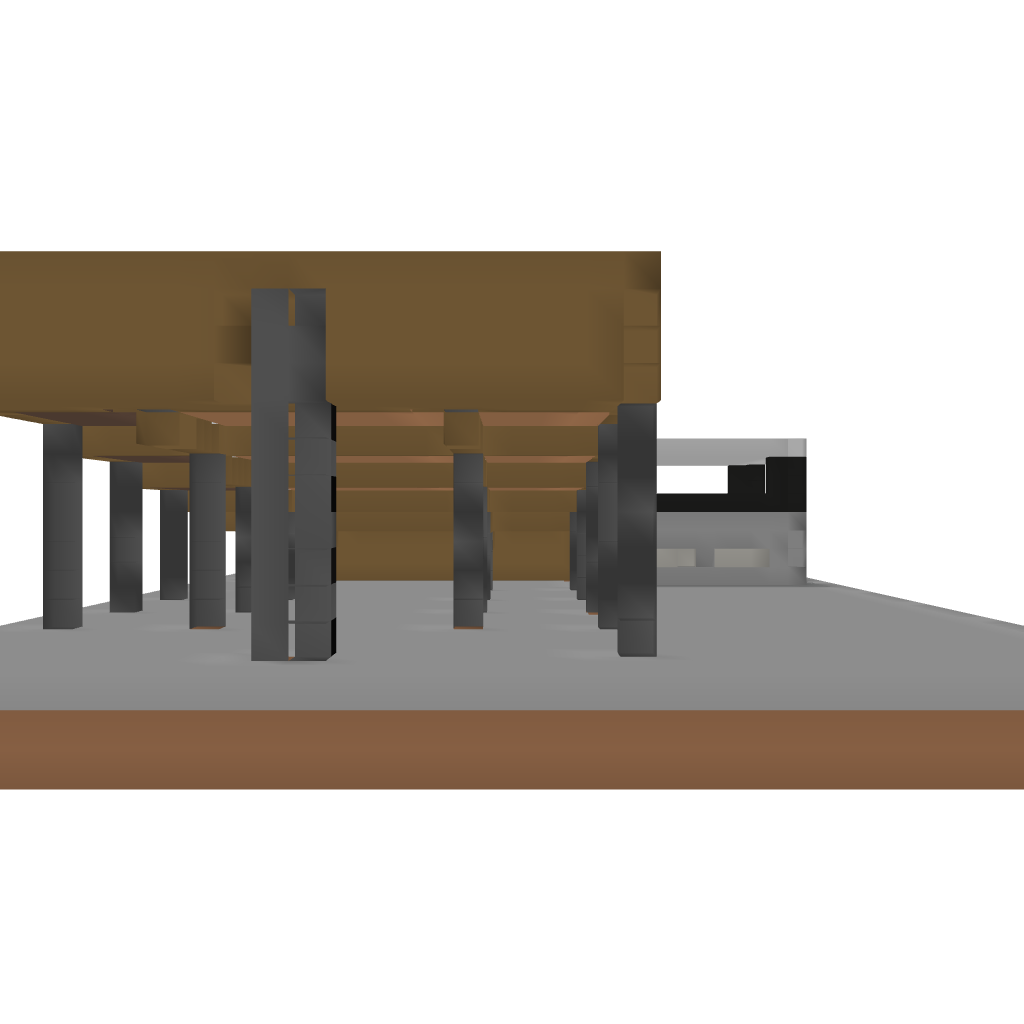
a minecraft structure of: Semi-AutoFarm